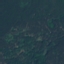
Land use / land cover class: Forest